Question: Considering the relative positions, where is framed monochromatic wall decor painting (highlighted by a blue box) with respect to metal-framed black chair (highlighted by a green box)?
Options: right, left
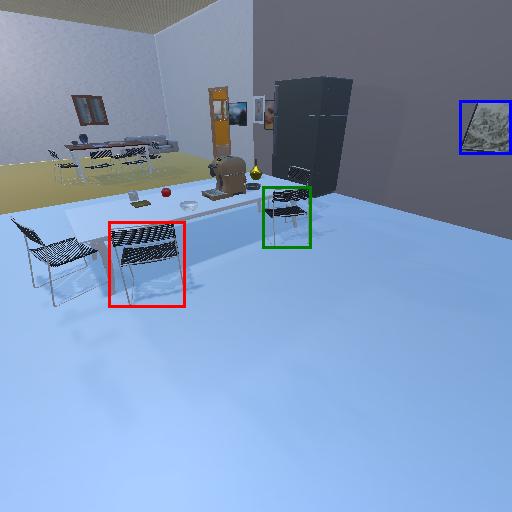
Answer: right